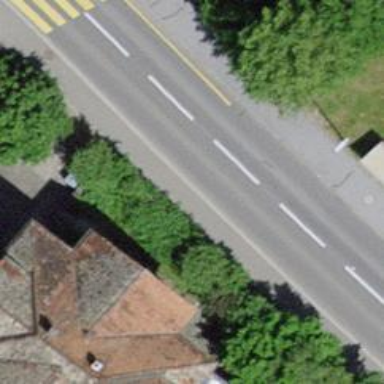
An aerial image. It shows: Bus stop with stop position for public transport.